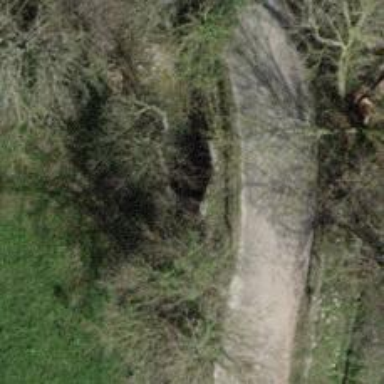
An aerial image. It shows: Culvert tunnel.